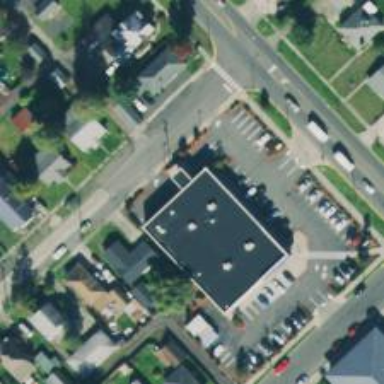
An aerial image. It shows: Pharmacy providing healthcare services.